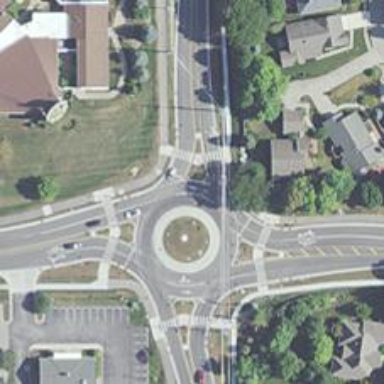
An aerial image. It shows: Tertiary road with asphalt surface leading to roundabout.